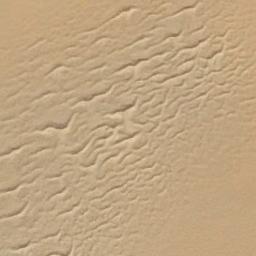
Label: desert